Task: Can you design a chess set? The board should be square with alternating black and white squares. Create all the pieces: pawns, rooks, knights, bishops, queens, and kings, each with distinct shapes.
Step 1161:
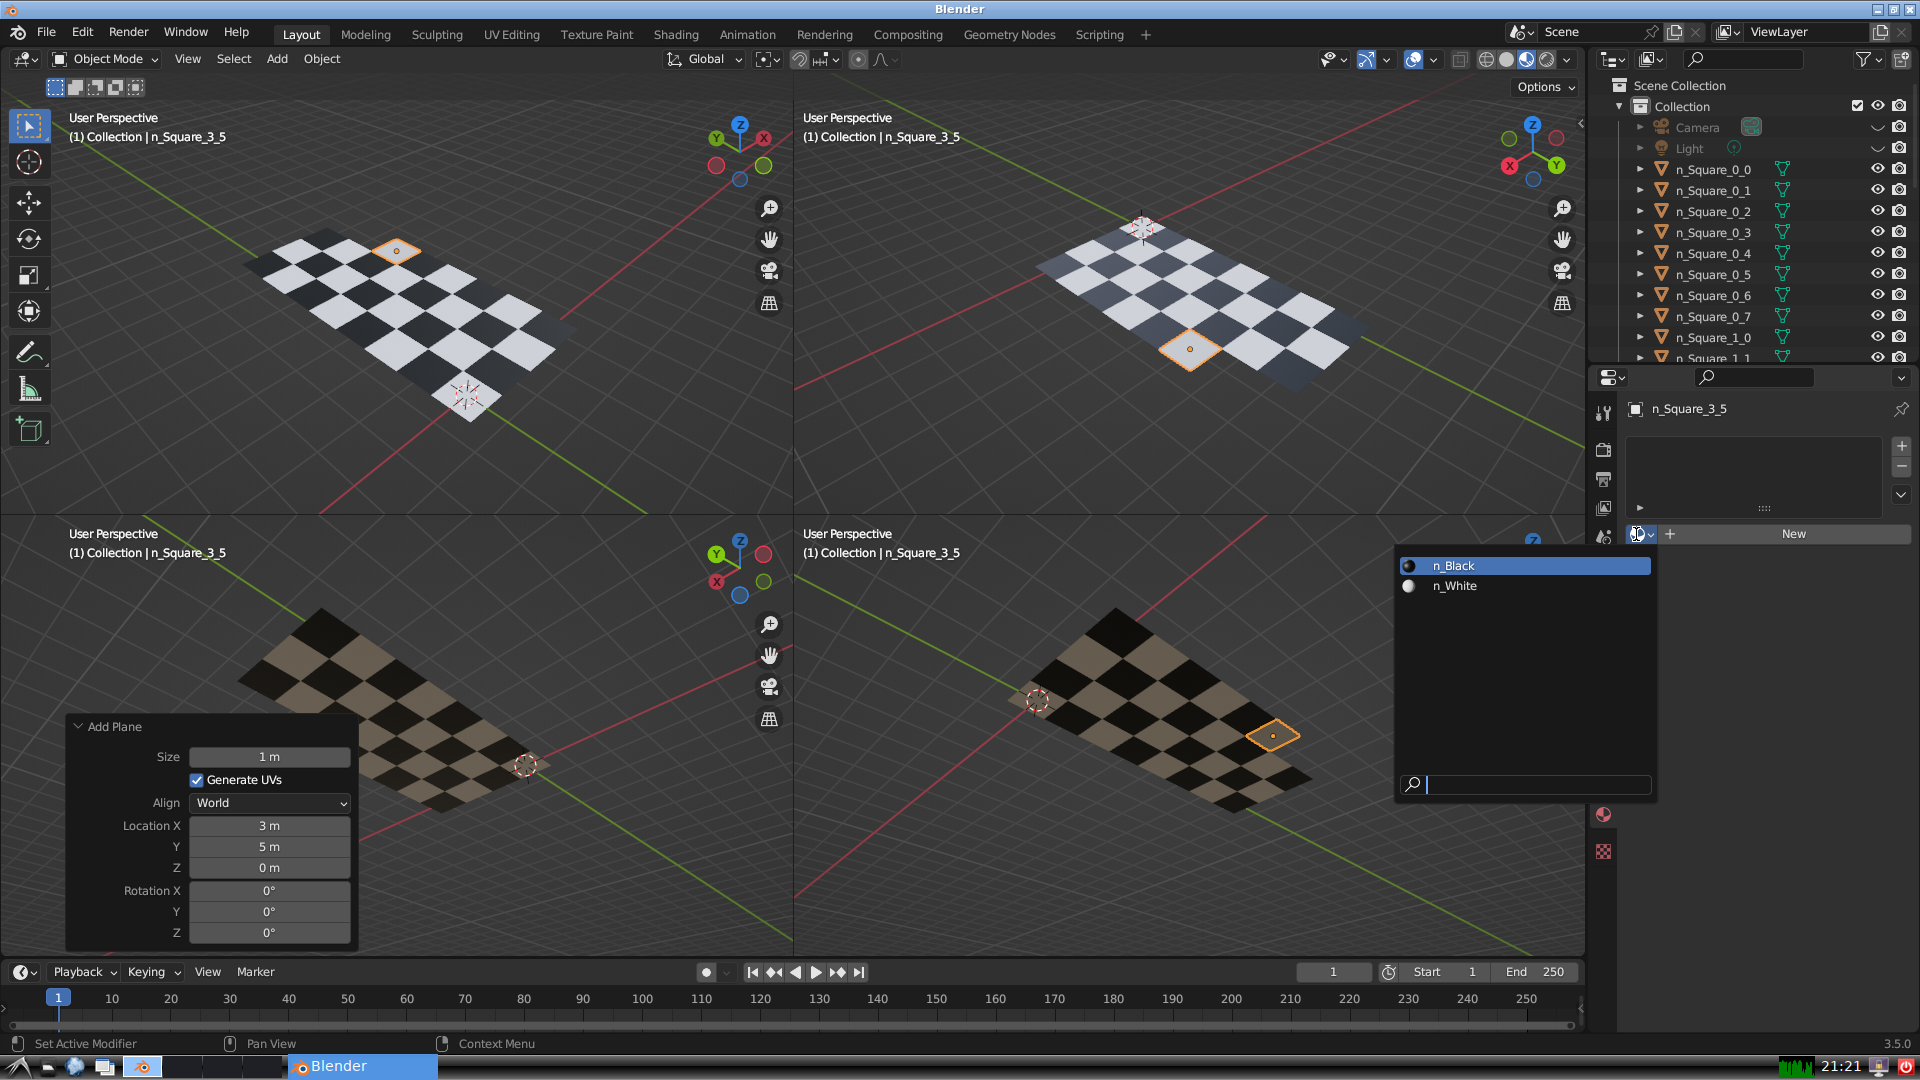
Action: input_text: n_White